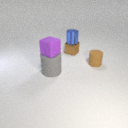
small brown rubber cylinder in front of small brown metal cube